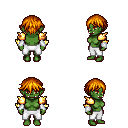
a pixel art fantasy rpg character, female body template, orc, green skin, gold arm armor, white pants, dark blonde short bangs hairstyle, white cloth bracers, four views (front, back, left, right), 2x2 character sprite sheet, small pixel art, hard edges, no anti-aliasing